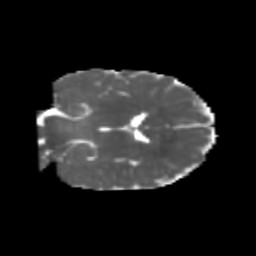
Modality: MD
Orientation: coronal
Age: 7
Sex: male
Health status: healthy